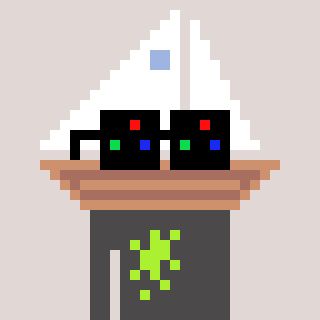
a pixel art character with square black sunglasses, a sailboat-shaped head and a grayscale-colored body on a warm background